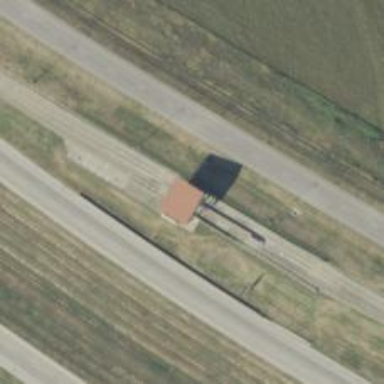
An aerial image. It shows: Toll gantry on the road.